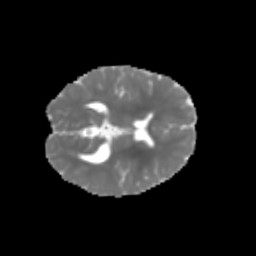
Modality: MD
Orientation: axial
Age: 6
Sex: male
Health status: healthy